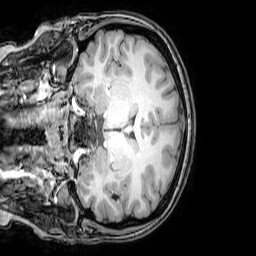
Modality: T1w
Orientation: coronal
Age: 21
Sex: female
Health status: healthy
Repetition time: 0.081 s
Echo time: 0.037 s